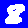
Digit: 8